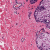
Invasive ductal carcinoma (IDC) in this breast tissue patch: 0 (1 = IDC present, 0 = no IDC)